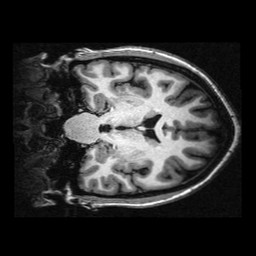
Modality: T1w
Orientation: coronal
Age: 23
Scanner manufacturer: siemens
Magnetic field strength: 3 T
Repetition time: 2.3 s
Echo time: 0.00336 s